Aerial crown-view tile of a tropical tree (Barro Colorado Island, Panama), acquired 20250616:
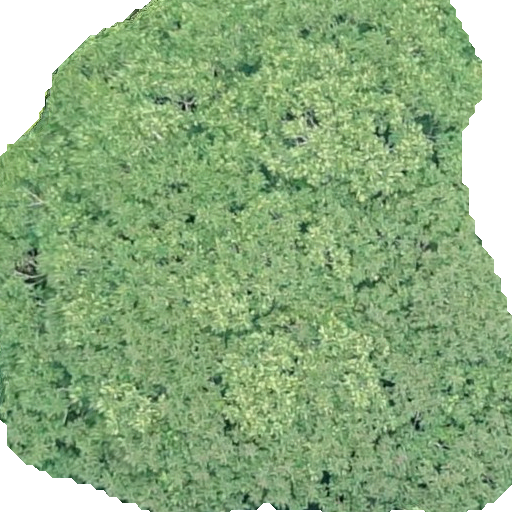
Species: Dipteryx oleifera
GBIF accepted scientific name: Dipteryx oleifera
Crown area: 364.711 m²